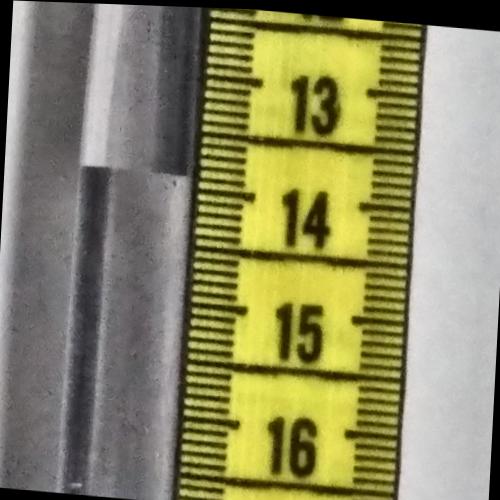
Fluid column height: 13.9 cm